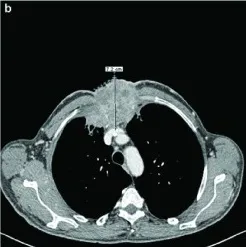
CT scan performed at baseline.
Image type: radiology (ct)